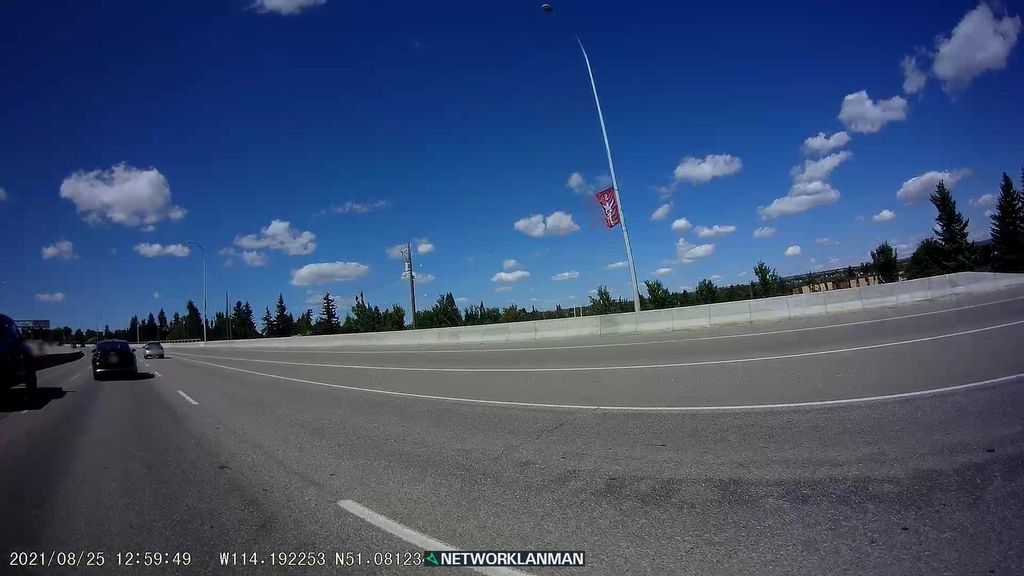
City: calgary